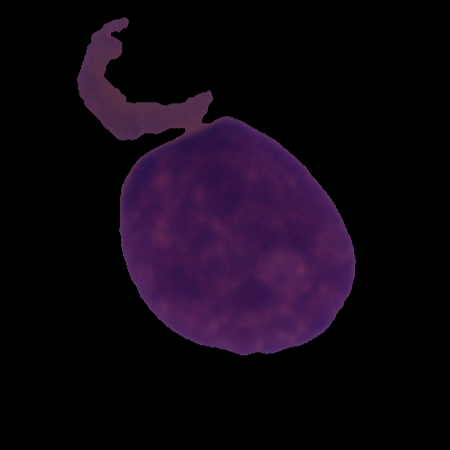
Label: cancer